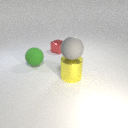
large yellow metal cylinder to the right of small red metal cube